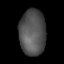
Tissue: lung
Cell type: Pericytes
Senescence score: 0.5848
Nuclear area (px): 1190
Mean DAPI intensity: 82.196